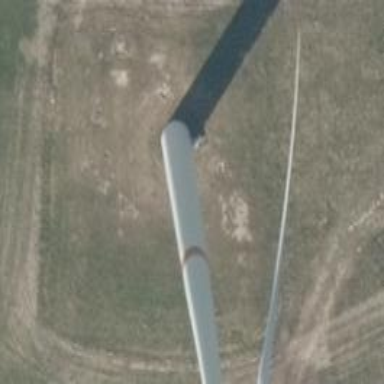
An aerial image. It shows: Wind generator in the form of horizontal axis wind turbine.